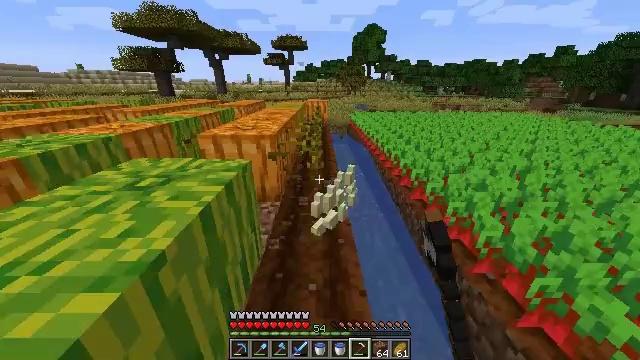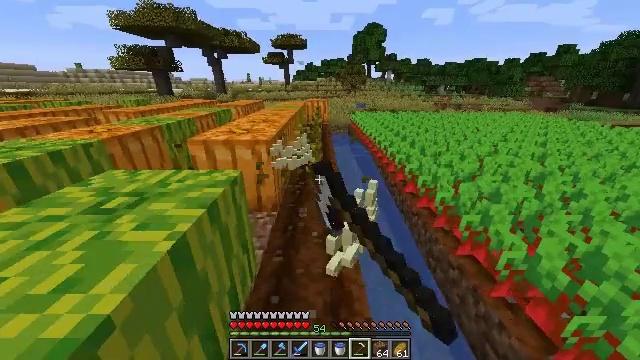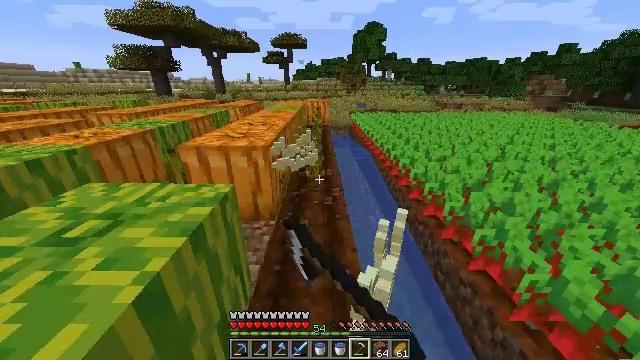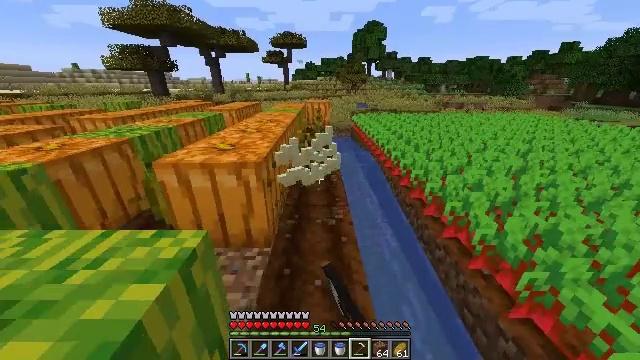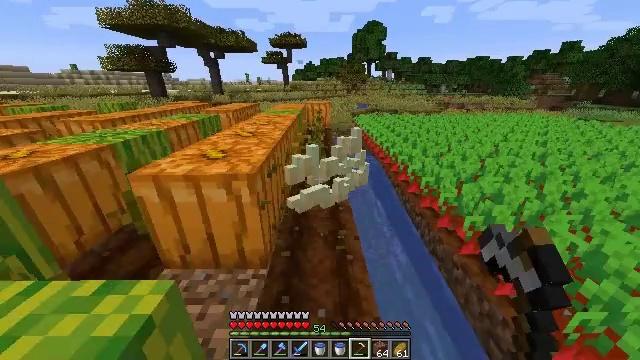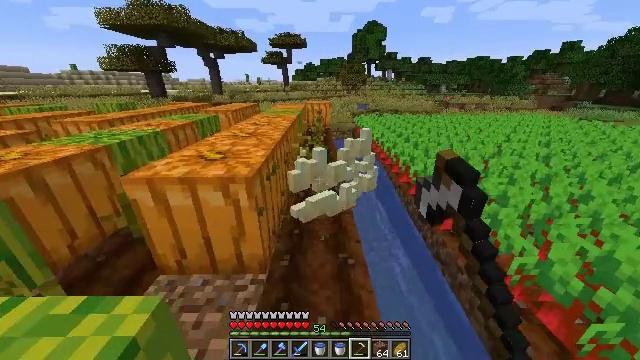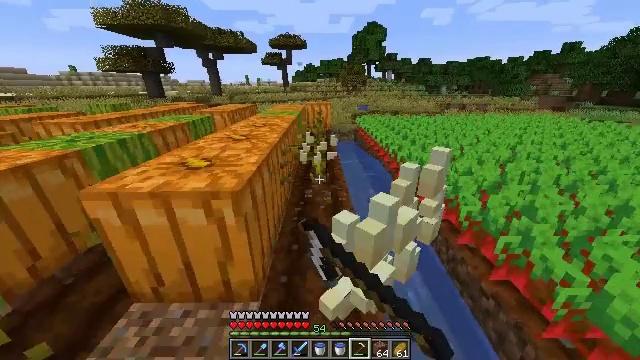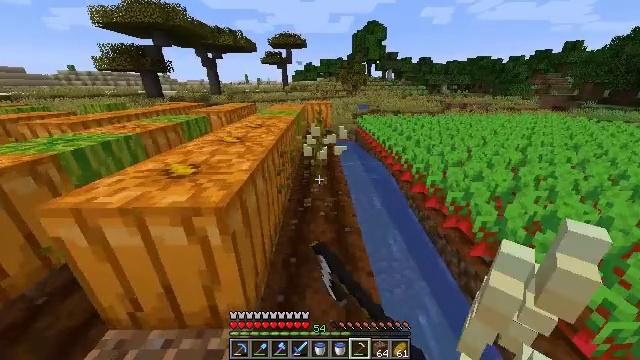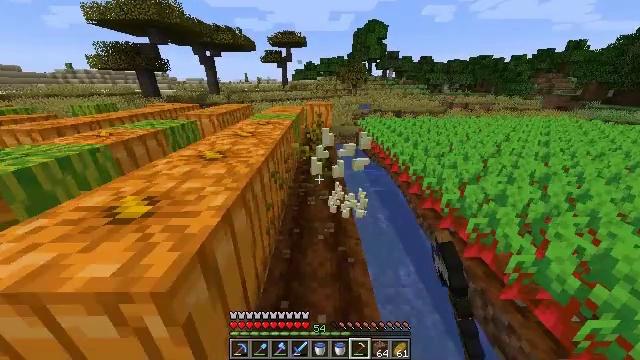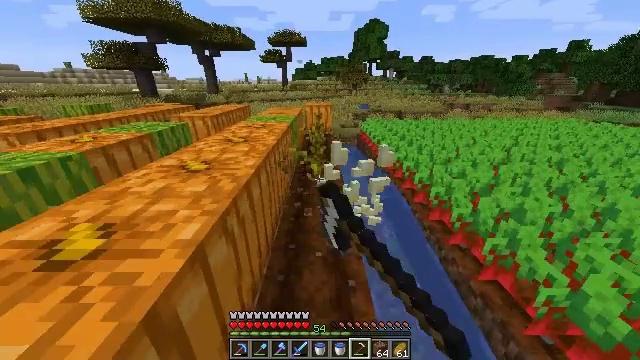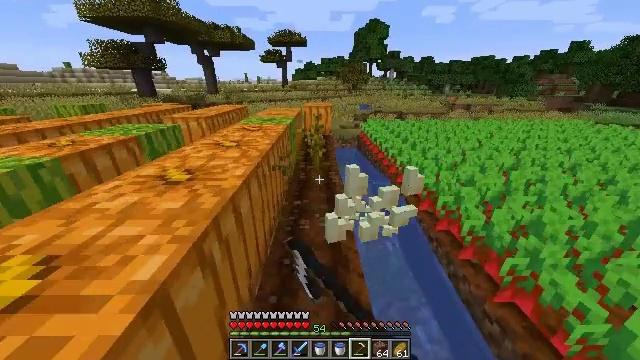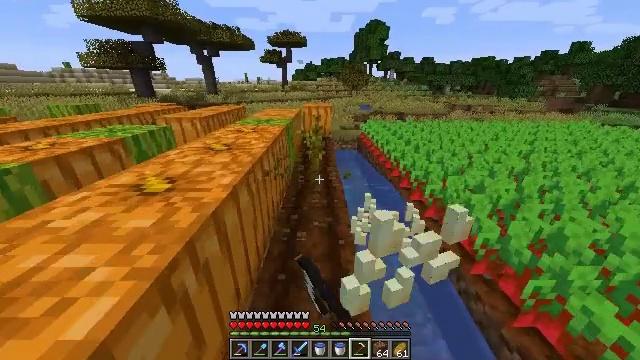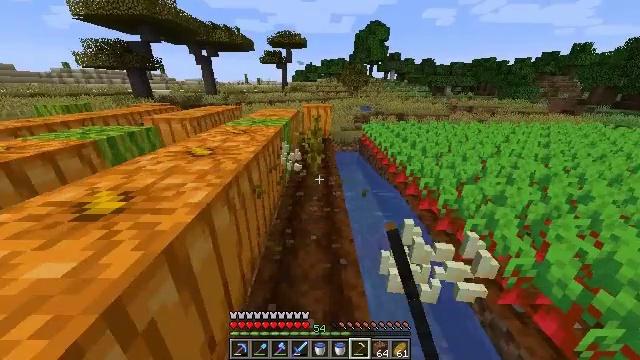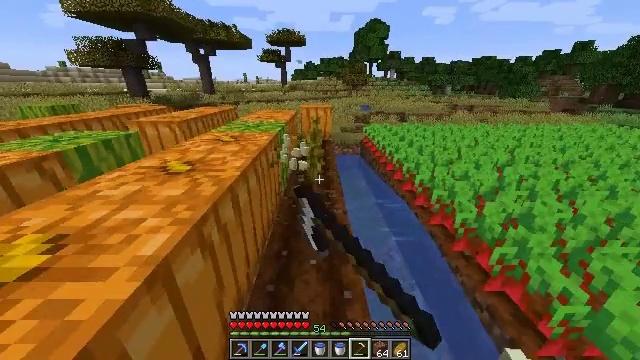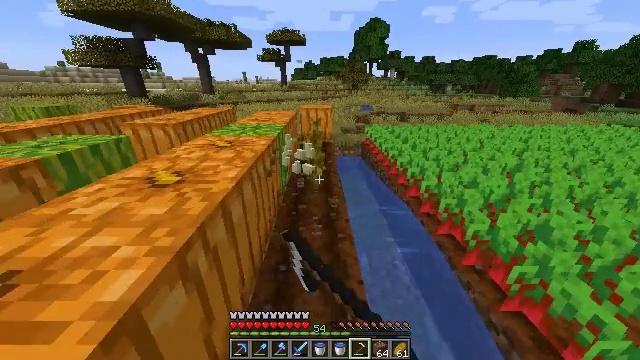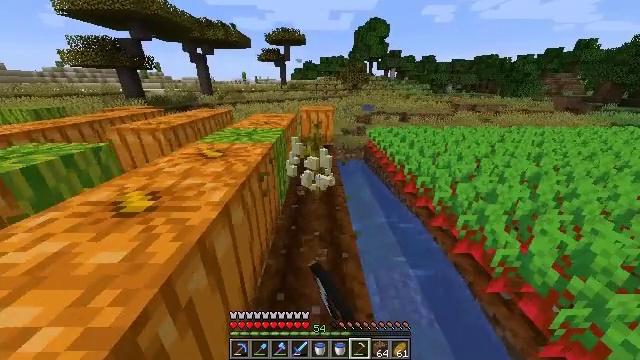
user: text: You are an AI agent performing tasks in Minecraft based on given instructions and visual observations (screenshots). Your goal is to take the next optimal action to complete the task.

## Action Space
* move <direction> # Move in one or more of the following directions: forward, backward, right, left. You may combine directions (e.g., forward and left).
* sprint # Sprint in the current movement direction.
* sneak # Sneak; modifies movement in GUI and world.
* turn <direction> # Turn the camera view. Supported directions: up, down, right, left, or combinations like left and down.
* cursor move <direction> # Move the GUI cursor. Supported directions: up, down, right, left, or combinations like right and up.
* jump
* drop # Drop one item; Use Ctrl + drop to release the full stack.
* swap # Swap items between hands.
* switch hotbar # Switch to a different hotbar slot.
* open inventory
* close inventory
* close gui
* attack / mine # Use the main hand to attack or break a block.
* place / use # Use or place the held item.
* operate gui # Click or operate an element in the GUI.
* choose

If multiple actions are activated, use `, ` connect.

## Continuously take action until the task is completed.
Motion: motion action
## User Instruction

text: Remove the attached pumpkin stem from the ground.
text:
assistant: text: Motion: move forward, sprint, attack / mine
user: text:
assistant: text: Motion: move forward, sprint, attack / mine
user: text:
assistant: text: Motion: move forward, sprint, attack / mine
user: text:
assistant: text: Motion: move forward, sprint, attack / mine
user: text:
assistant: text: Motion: move forward, sprint, attack / mine
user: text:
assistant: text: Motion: move forward, sprint, attack / mine
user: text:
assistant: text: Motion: move forward, sprint, attack / mine
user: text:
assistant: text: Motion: move forward, sprint, attack / mine
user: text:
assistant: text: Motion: move forward, sprint, attack / mine
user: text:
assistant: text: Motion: move forward, sprint, attack / mine
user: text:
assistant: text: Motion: move forward, sprint, attack / mine
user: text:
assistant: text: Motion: move forward, sprint, attack / mine
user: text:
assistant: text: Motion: move forward, sprint, attack / mine
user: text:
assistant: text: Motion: move forward, sprint, attack / mine
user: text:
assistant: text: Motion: move forward, sprint, attack / mine
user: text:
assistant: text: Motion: move forward, sprint, attack / mine
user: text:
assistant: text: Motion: move forward, sprint, attack / mine
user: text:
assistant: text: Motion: move forward, sprint, attack / mine
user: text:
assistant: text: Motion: move forward, sprint, attack / mine
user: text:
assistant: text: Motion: move forward, sprint, attack / mine
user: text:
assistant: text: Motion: move forward, sprint, attack / mine
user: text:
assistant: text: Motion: move forward, sprint, attack / mine
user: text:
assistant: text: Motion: move forward, sprint, attack / mine
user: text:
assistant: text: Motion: move forward, sprint, attack / mine
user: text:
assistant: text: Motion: move forward, sprint, attack / mine
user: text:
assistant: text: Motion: move forward, sprint, attack / mine
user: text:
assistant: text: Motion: move forward, sprint, attack / mine
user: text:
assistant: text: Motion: move forward, sprint, attack / mine
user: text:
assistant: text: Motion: sprint, attack / mine